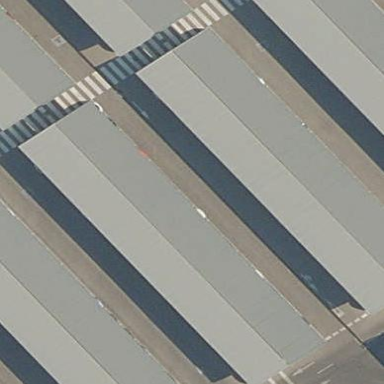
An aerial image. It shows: Carport structure.